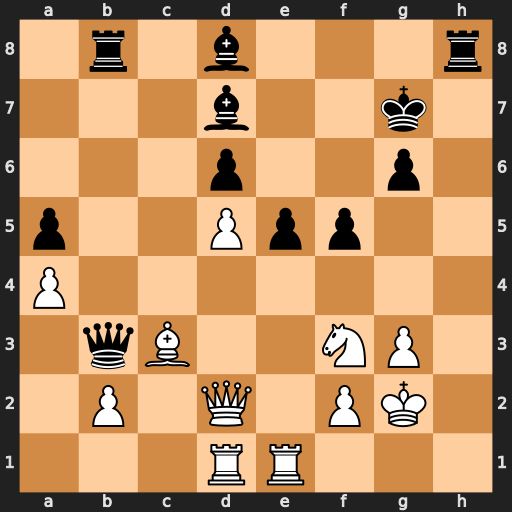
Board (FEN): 1r1b3r/3b2k1/3p2p1/p2Ppp2/P7/1qB2NP1/1P1Q1PK1/3RR3
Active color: w
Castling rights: -
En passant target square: -
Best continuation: Rxe5 dxe5 Bxe5+ Bf6 Bxf6+ Kxf6 Qd4+